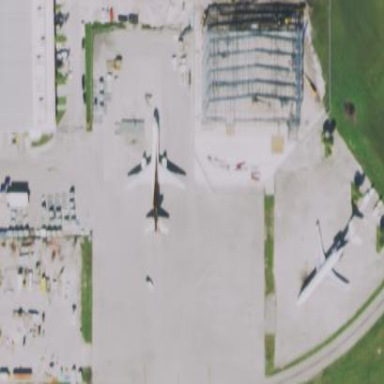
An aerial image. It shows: Apron at the airport.